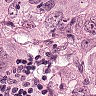
Metastatic tissue present: yes